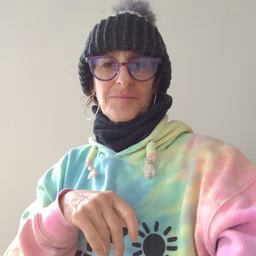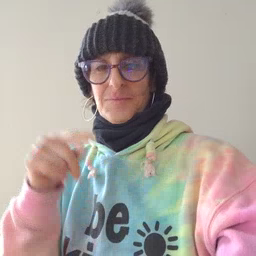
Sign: toothbrush